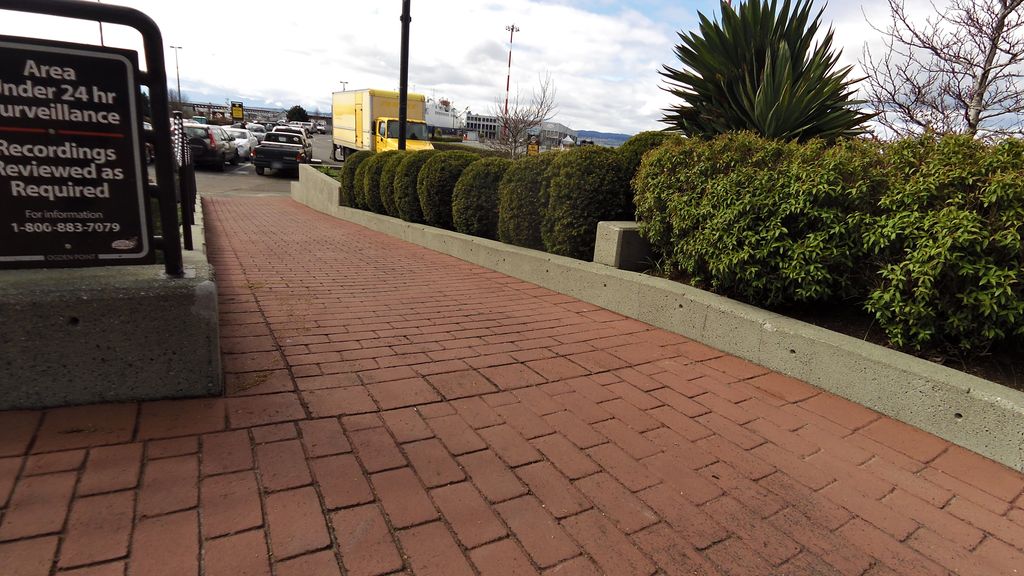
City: victoria